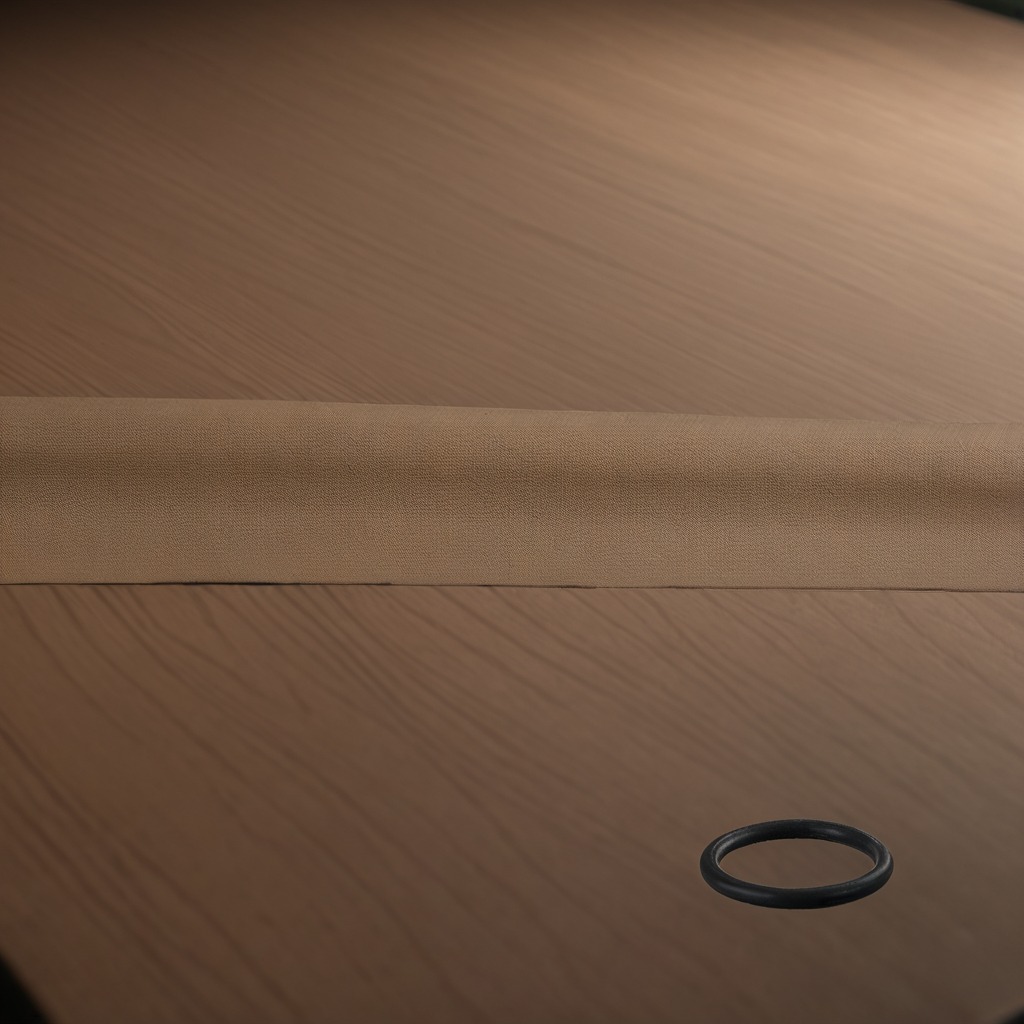
A rubber O-ring lying on the wooden table.